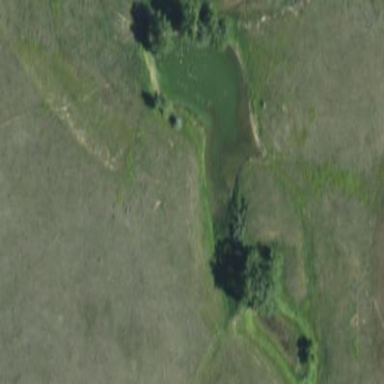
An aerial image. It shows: Reservoir.